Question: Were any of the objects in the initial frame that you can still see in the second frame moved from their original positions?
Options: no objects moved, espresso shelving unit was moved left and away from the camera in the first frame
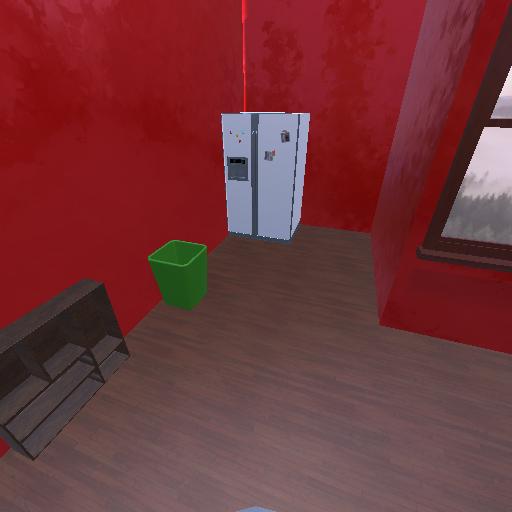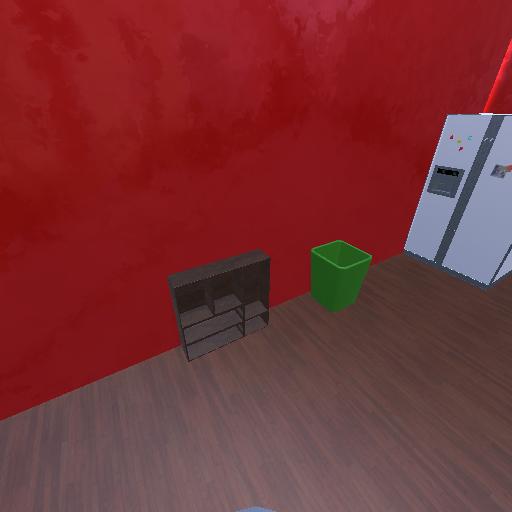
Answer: no objects moved